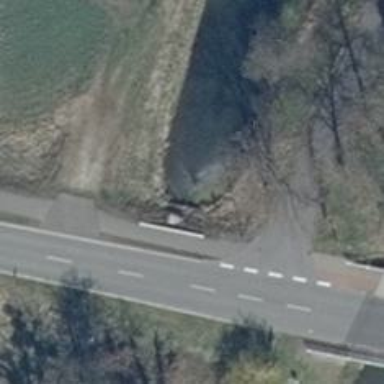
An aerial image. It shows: Culvert tunnel.